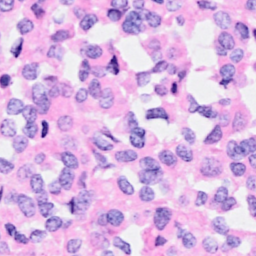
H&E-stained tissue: Breast